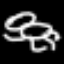
Label: frog